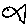
Label: fish